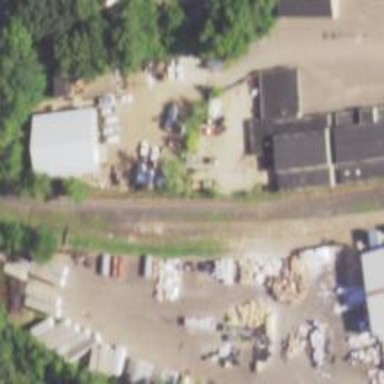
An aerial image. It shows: Disused railway siding.